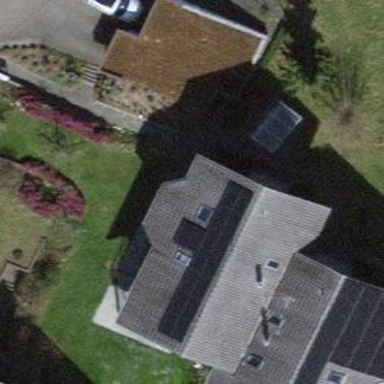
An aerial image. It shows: Solar power generator utilizing photovoltaic technology with solar photovoltaic panels.